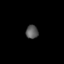
Tissue: skin
Cell type: Epithelial cells
Senescence score: 0.2549
Nuclear area (px): 162
Mean DAPI intensity: 89.889